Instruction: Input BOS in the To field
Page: home
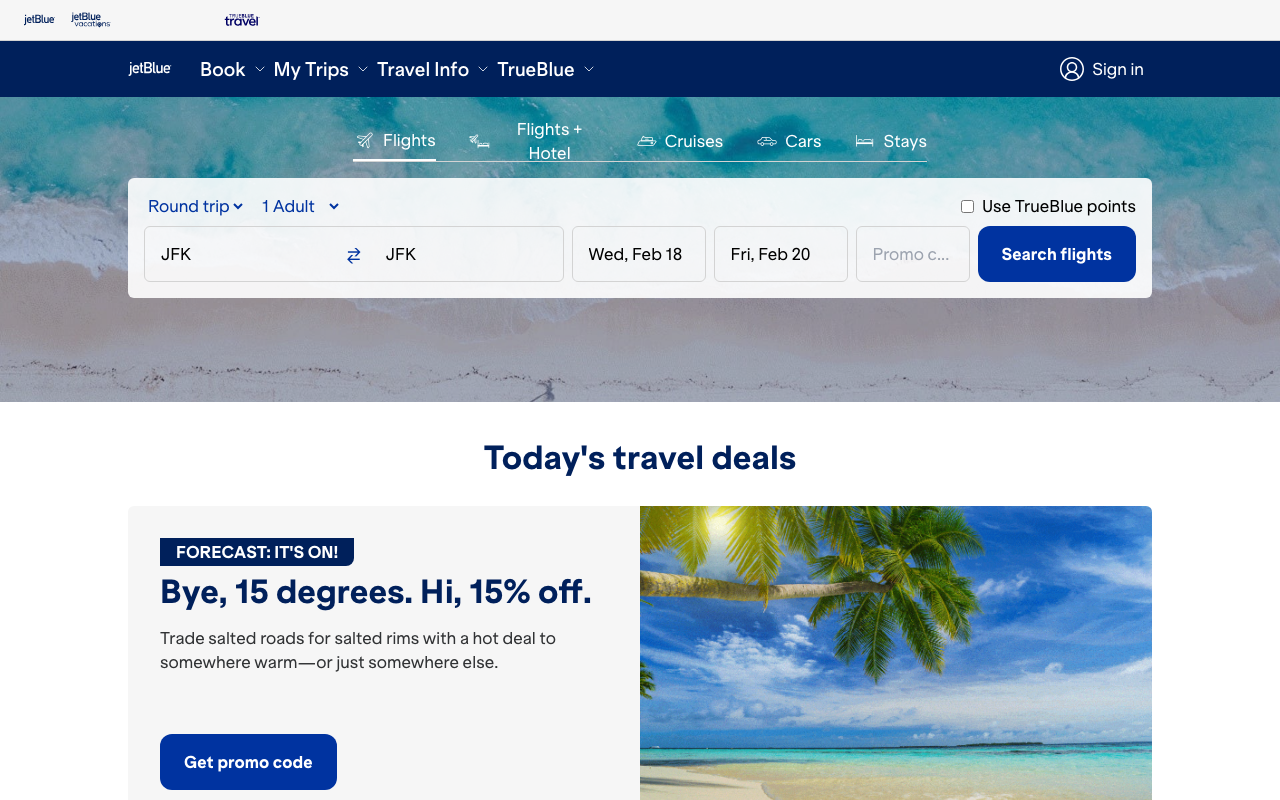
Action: type